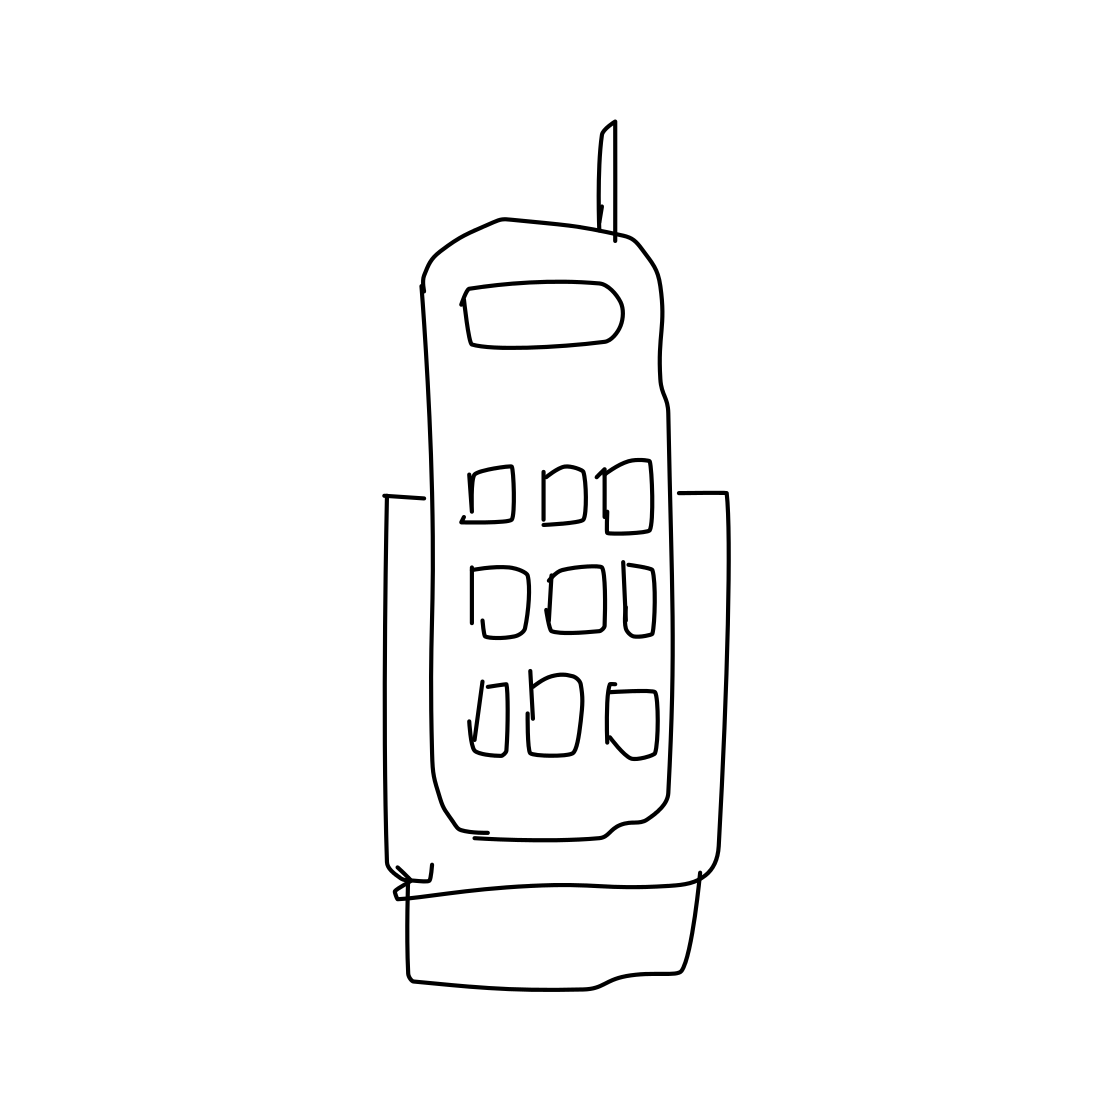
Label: telephone